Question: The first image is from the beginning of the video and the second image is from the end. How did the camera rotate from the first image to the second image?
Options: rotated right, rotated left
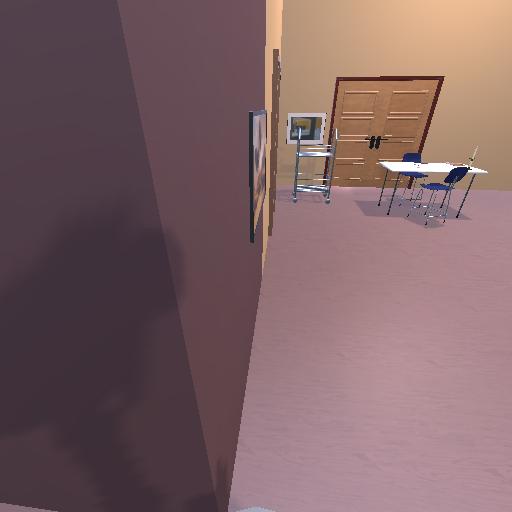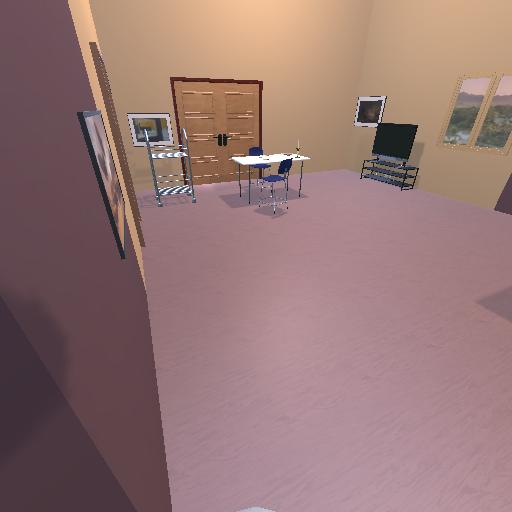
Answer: rotated right